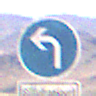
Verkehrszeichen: VorgeschriebeneFahrtrichtungLinks
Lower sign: BesondereFahrzeugeUndTransportgueter12
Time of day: Midday
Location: Outdoor (Nature)
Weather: Clear
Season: NotSpecified
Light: Natural